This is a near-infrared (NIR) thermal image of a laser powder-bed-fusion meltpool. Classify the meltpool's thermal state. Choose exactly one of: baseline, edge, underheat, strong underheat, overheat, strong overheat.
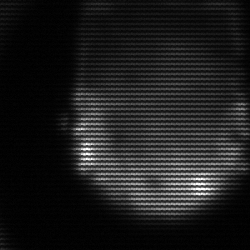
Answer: edge